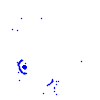
Particle: kaon